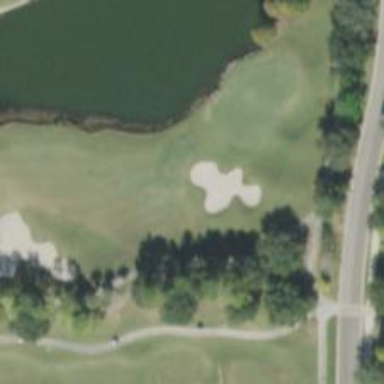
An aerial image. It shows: View of golf hole.